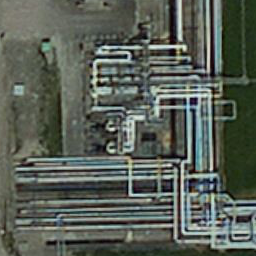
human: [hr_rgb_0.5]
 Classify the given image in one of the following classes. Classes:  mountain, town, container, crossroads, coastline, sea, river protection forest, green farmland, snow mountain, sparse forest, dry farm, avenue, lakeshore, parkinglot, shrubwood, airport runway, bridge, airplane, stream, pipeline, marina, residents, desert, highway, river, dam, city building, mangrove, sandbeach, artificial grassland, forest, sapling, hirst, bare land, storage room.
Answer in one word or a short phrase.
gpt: pipeline